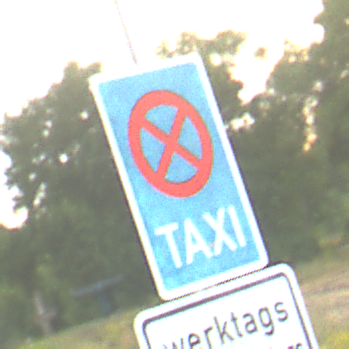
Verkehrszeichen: Taxenstand
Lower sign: ZeitangabenMitBeschraenkungAufWochentage7
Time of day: SunriseSunset
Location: Outdoor (RoadRail)
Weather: PartlyCloudy
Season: NotSpecified
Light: Natural